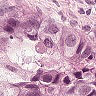
Metastatic tissue present: yes